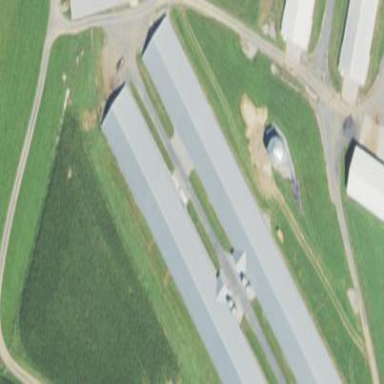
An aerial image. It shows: Farm auxiliary building.